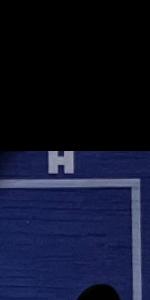
Label: Empty